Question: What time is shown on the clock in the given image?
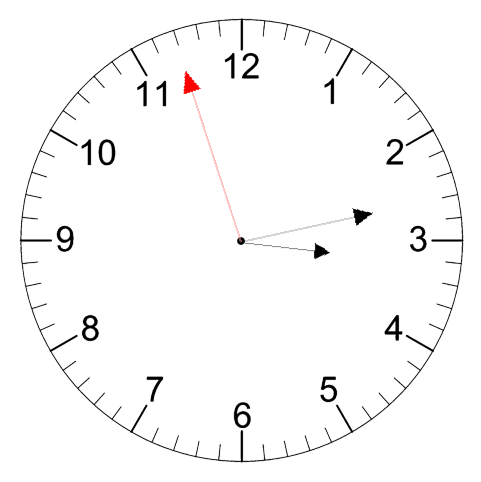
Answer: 03:12:57